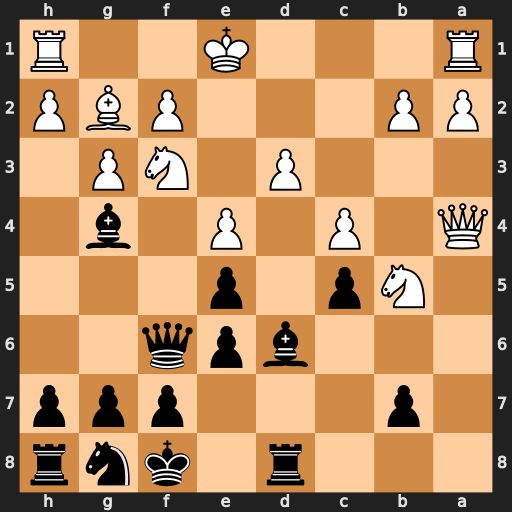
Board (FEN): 3r1knr/1p3ppp/3bpq2/1Np1p3/Q1P1P1b1/3P1NP1/PP3PBP/R3K2R
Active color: b
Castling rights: KQ
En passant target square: -
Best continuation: Bxf3 Bxf3 Qxf3